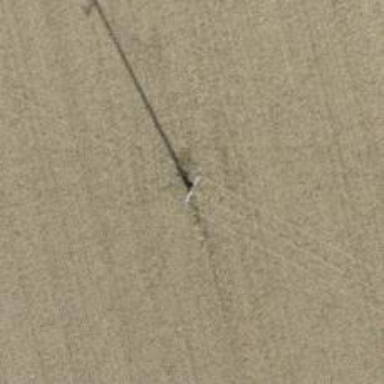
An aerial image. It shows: Minor power line with three cables.